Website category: jobs
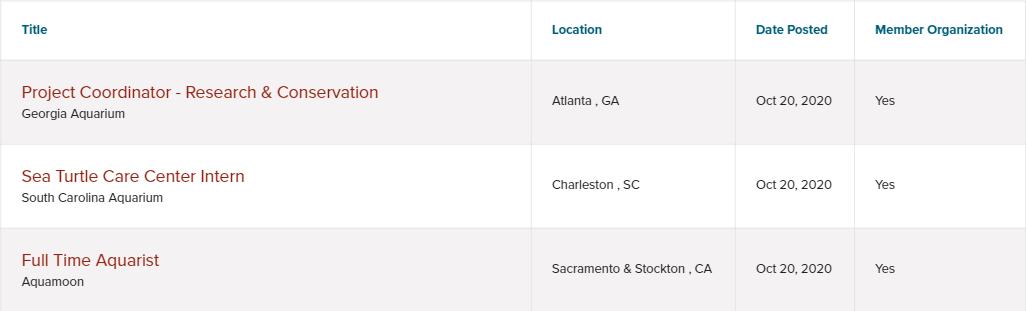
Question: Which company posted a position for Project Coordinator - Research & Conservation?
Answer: Georgia Aquarium

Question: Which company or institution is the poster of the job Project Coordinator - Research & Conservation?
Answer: Georgia Aquarium

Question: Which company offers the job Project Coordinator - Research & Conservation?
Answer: Georgia Aquarium

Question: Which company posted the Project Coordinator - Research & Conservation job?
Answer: Georgia Aquarium

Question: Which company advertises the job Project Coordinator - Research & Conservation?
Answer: Georgia Aquarium

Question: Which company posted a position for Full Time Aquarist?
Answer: Aquamoon

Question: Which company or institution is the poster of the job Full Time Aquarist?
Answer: Aquamoon

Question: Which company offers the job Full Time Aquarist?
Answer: Aquamoon

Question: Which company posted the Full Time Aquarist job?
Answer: Aquamoon

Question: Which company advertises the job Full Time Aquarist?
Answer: Aquamoon

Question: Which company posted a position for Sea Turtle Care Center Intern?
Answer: South Carolina Aquarium

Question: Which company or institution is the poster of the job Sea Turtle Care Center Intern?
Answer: South Carolina Aquarium

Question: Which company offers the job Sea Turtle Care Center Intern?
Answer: South Carolina Aquarium

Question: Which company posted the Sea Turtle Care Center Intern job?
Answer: South Carolina Aquarium

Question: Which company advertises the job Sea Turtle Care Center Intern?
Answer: South Carolina Aquarium

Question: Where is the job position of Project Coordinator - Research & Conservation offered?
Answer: Atlanta , GA

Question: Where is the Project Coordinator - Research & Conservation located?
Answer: Atlanta , GA

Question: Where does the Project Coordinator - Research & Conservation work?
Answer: Atlanta , GA

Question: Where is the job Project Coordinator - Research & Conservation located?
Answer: Atlanta , GA

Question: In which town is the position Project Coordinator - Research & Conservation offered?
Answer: Atlanta , GA

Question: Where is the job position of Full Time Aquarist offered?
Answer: Sacramento & Stockton , CA

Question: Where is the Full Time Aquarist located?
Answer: Sacramento & Stockton , CA

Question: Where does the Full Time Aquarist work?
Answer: Sacramento & Stockton , CA

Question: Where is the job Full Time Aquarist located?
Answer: Sacramento & Stockton , CA

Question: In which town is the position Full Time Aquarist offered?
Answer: Sacramento & Stockton , CA

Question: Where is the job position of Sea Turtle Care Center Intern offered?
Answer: Charleston , SC

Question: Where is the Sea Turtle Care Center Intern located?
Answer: Charleston , SC

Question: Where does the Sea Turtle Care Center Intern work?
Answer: Charleston , SC

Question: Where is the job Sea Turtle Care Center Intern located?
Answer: Charleston , SC

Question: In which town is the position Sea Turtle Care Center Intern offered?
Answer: Charleston , SC

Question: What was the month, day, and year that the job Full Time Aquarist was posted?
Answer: Oct 20, 2020

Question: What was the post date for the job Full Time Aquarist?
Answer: Oct 20, 2020

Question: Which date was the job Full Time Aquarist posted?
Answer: Oct 20, 2020

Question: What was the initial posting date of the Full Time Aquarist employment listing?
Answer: Oct 20, 2020

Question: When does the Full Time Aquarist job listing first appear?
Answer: Oct 20, 2020

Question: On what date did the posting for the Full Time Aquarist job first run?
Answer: Oct 20, 2020

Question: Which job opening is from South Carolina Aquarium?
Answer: Sea Turtle Care Center Intern

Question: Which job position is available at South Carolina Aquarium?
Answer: Sea Turtle Care Center Intern

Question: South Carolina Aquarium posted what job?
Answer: Sea Turtle Care Center Intern

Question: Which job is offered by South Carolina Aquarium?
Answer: Sea Turtle Care Center Intern

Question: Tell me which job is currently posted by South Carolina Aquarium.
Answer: Sea Turtle Care Center Intern

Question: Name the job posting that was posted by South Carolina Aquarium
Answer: Sea Turtle Care Center Intern

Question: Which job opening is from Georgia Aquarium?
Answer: Project Coordinator - Research & Conservation

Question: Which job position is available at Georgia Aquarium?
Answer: Project Coordinator - Research & Conservation

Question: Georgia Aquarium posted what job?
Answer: Project Coordinator - Research & Conservation

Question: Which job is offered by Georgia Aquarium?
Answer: Project Coordinator - Research & Conservation

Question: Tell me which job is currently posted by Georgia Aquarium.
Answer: Project Coordinator - Research & Conservation

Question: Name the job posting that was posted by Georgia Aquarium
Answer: Project Coordinator - Research & Conservation

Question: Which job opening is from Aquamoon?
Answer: Full Time Aquarist

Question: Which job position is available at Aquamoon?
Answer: Full Time Aquarist

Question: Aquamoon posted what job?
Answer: Full Time Aquarist

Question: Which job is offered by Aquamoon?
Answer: Full Time Aquarist

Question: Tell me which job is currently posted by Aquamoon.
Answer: Full Time Aquarist

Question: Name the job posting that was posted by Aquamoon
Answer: Full Time Aquarist

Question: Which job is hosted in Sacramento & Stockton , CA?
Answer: Full Time Aquarist

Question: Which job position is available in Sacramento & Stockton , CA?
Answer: Full Time Aquarist

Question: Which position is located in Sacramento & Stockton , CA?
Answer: Full Time Aquarist

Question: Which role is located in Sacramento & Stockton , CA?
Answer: Full Time Aquarist

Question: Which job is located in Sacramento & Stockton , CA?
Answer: Full Time Aquarist

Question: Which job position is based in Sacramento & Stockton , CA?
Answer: Full Time Aquarist

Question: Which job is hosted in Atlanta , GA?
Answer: Project Coordinator - Research & Conservation

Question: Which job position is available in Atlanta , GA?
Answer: Project Coordinator - Research & Conservation

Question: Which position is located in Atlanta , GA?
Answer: Project Coordinator - Research & Conservation

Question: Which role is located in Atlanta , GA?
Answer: Project Coordinator - Research & Conservation